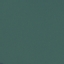
Land use / land cover: SeaLake